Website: home-depot
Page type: customer-info-address
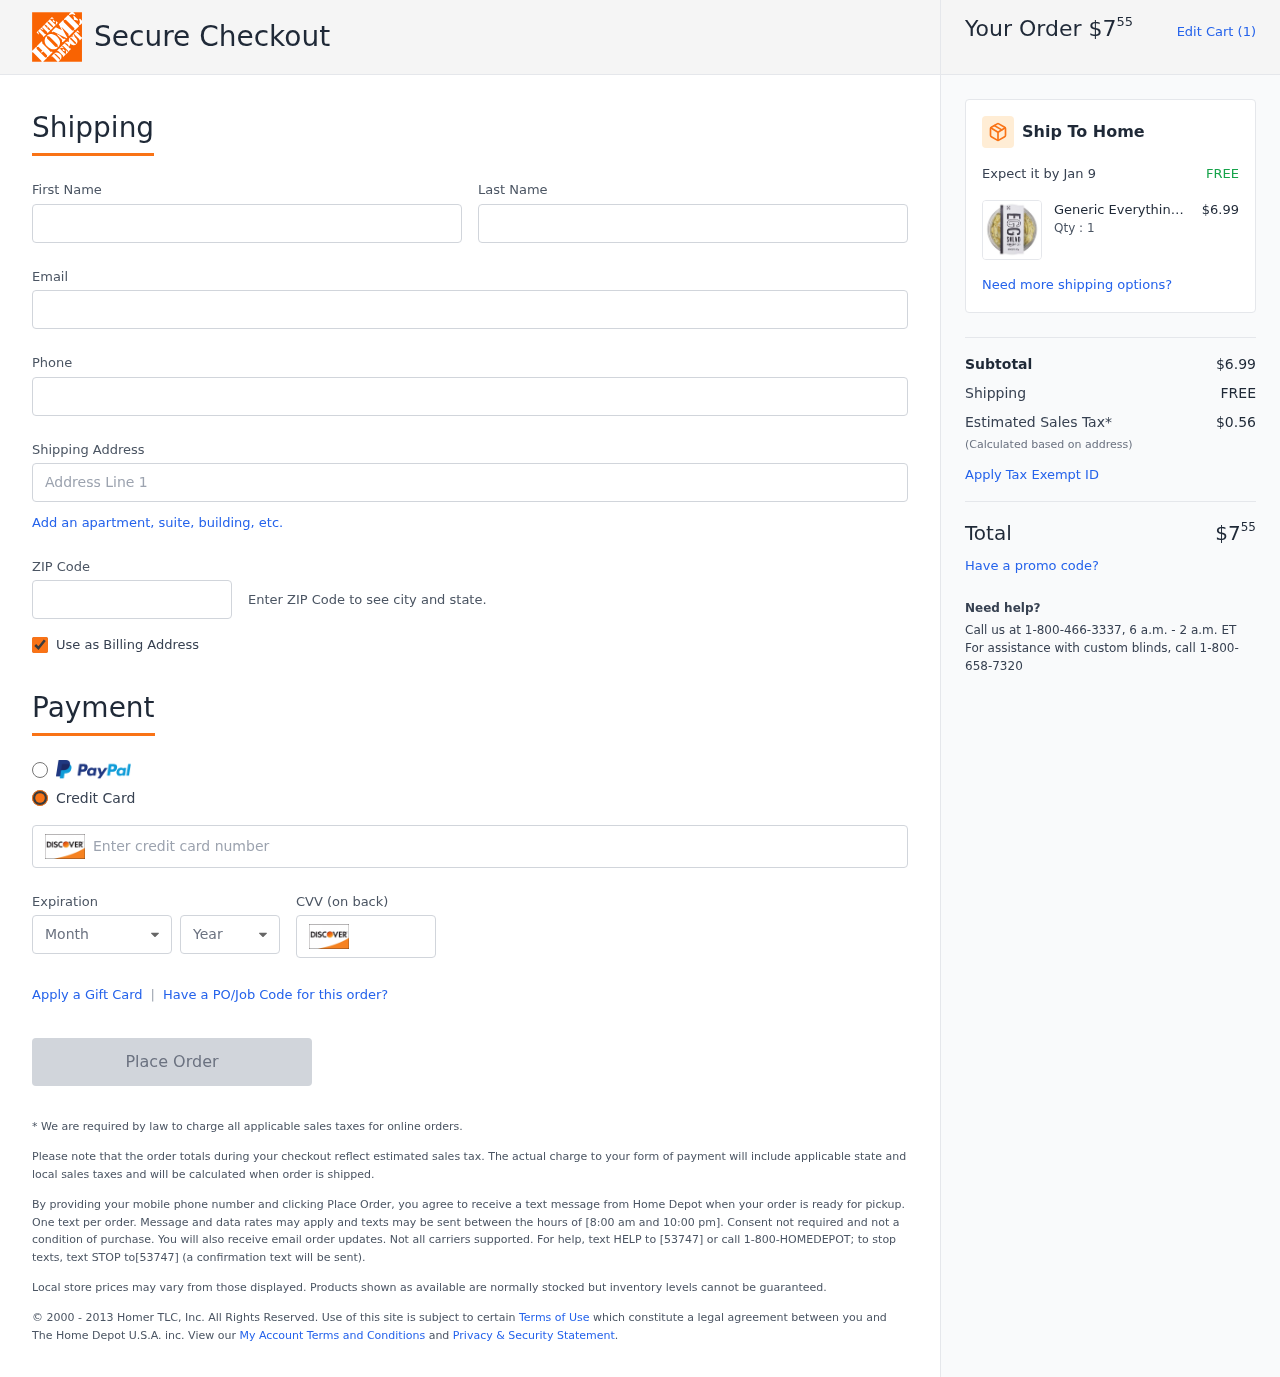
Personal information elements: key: PII_CARD_CVV
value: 641
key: PII_CARD_EXPIRY_MONTH
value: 07
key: PII_CARD_EXPIRY_YEAR
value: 28
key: PII_CARD_NUMBER
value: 6570 0013 3978 7140
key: PII_EMAIL
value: sthompson@yahoo.com
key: PII_FIRSTNAME
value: Shannon
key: PII_LASTNAME
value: Thompson
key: PII_PHONE
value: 7239674662
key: PII_POSTCODE
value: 21684
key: PII_STREET
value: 51187 Perry Center
Product elements: key: PRODUCT1_BRAND
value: Generic
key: PRODUCT1_NAME
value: Everything Spice Egg Salad, 6.67 oz
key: PRODUCT1_PRICE
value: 6.99
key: PRODUCT1_QUANTITY
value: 1
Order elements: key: ORDER_TOTAL
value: $755
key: ORDER_NUM_ITEMS
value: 1
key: ORDER_DELIVERY_DATE
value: Jan 9
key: ORDER_SUBTOTAL
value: $6.99
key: ORDER_SHIPPING_COST
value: FREE
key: ORDER_TAX
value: $0.56